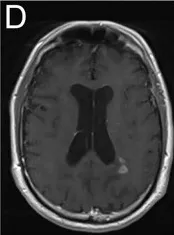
T1 contrast-enhancement. In the periventricular white matter.
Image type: radiology (mri)